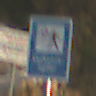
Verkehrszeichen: Verkehrshelfer
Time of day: SunriseSunset
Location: Outdoor (Nature)
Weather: PartlyCloudy
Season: NotSpecified
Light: Natural